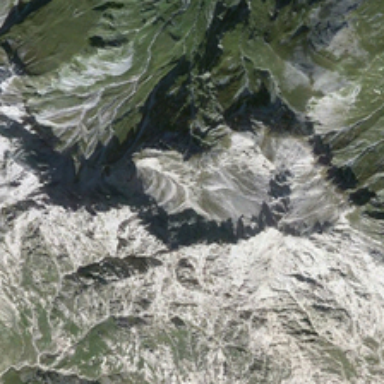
It is a large piece of green mountain with snow partly .